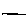
Label: line